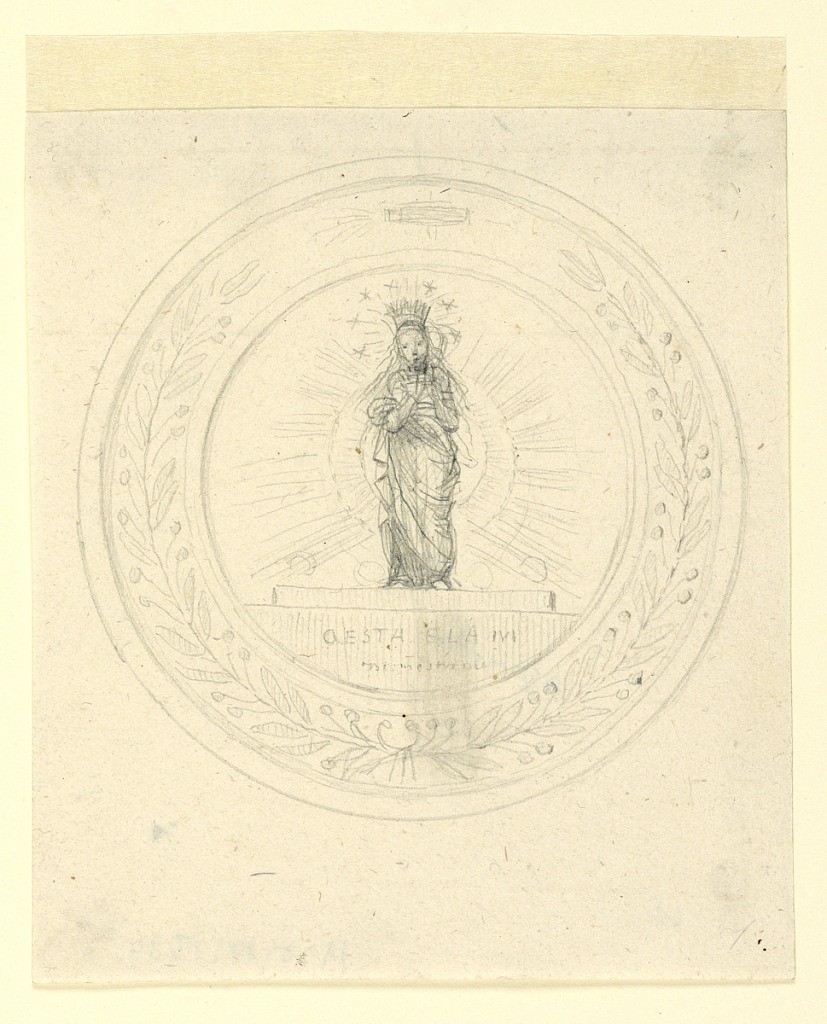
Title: A Circular Medallion With the Immaculate Conception
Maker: Fortunato Duranti, Italian, 1787 - 1863
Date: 1820-1850
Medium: Graphite on paper
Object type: Drawing
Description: The Virgin stands on a pedestal crowned and in a glory of rays and with a halo of stars. Isncribed in the pedestal the beginning of the verse of the Song of Songs. Two laurel boughs are in the band of the moulded frame.